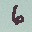
Label: 6